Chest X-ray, PA view. Patient: 39 years old, sex F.
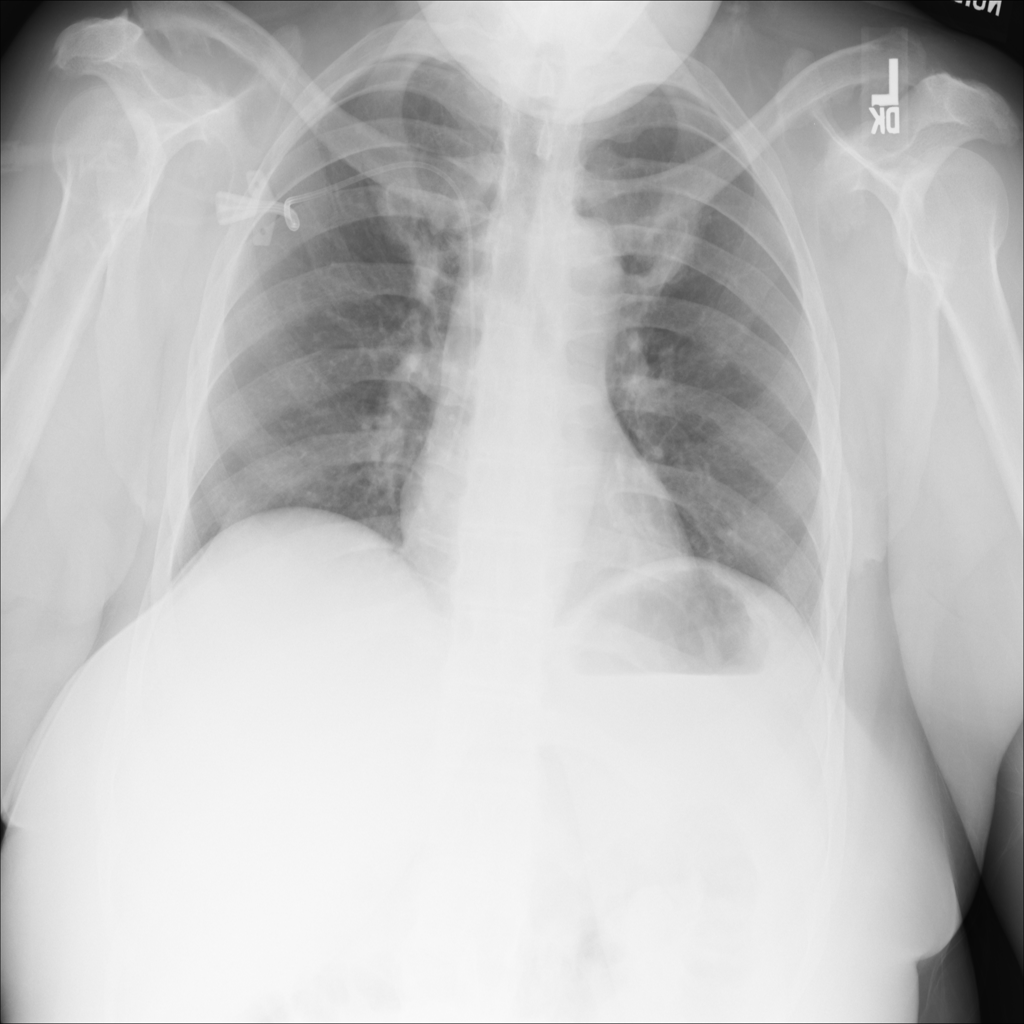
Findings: No Finding